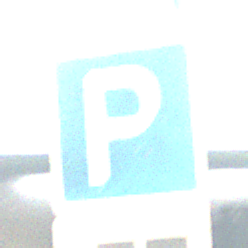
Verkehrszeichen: Parken
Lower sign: MehrspurigeFahrzeugeFrei4
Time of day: MorningAfternoon
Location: Roofed (Special)
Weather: NotSpecified
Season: NotSpecified
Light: Artificial